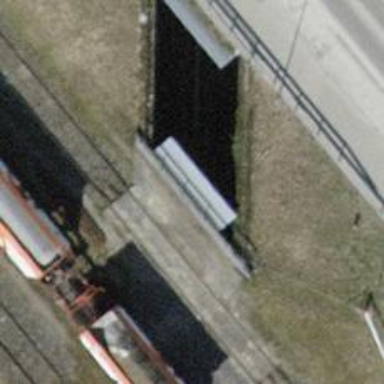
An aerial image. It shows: Single railway spur track.